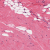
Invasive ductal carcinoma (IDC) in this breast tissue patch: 0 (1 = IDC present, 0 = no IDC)